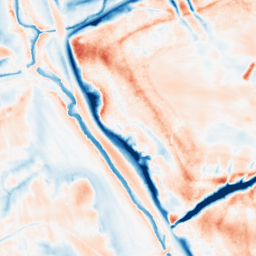
Category: multiscale
Decomposition family: dog_multiscale
Decomposition parameters: sigma_ratio: 2
n_scales: 4
base_sigma: 0.5
Upsampling method: cubic_catmull_rom
Upsampling parameters: scale: 8
Upsampling scale: 8